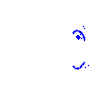
Particle: proton